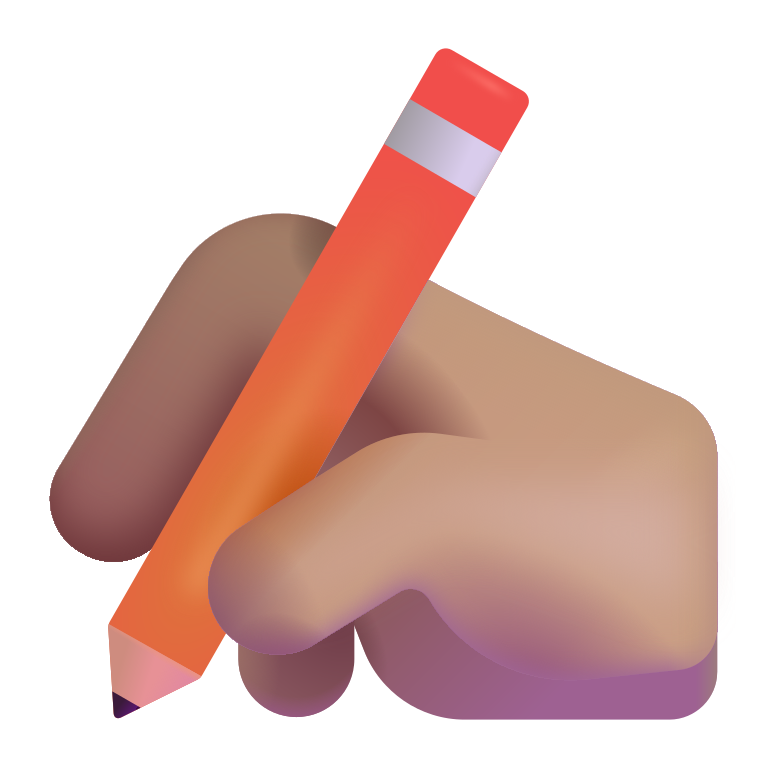
writing hand color